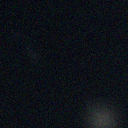
Screen state: off